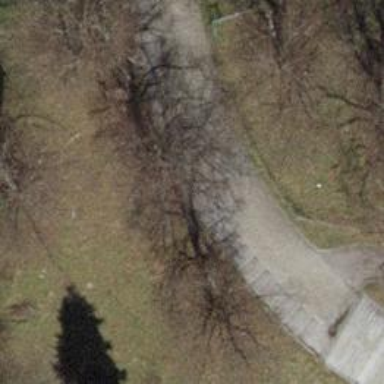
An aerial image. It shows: Footway with surface made of sett.